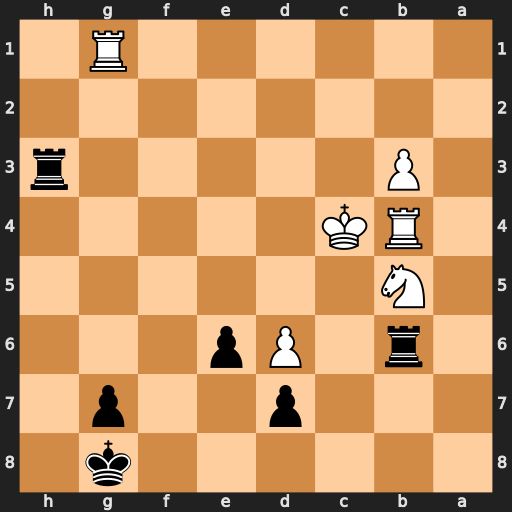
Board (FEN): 6k1/3p2p1/1r1Pp3/1N6/1RK5/1P5r/8/6R1
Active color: b
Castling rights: -
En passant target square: -
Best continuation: Rc6+ Kd4 Rh4+ Ke3 Rxb4